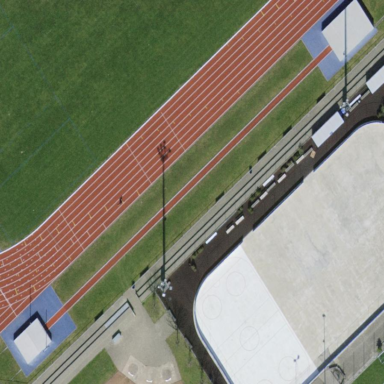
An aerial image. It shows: Athletics track located on leisure land.